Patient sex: M
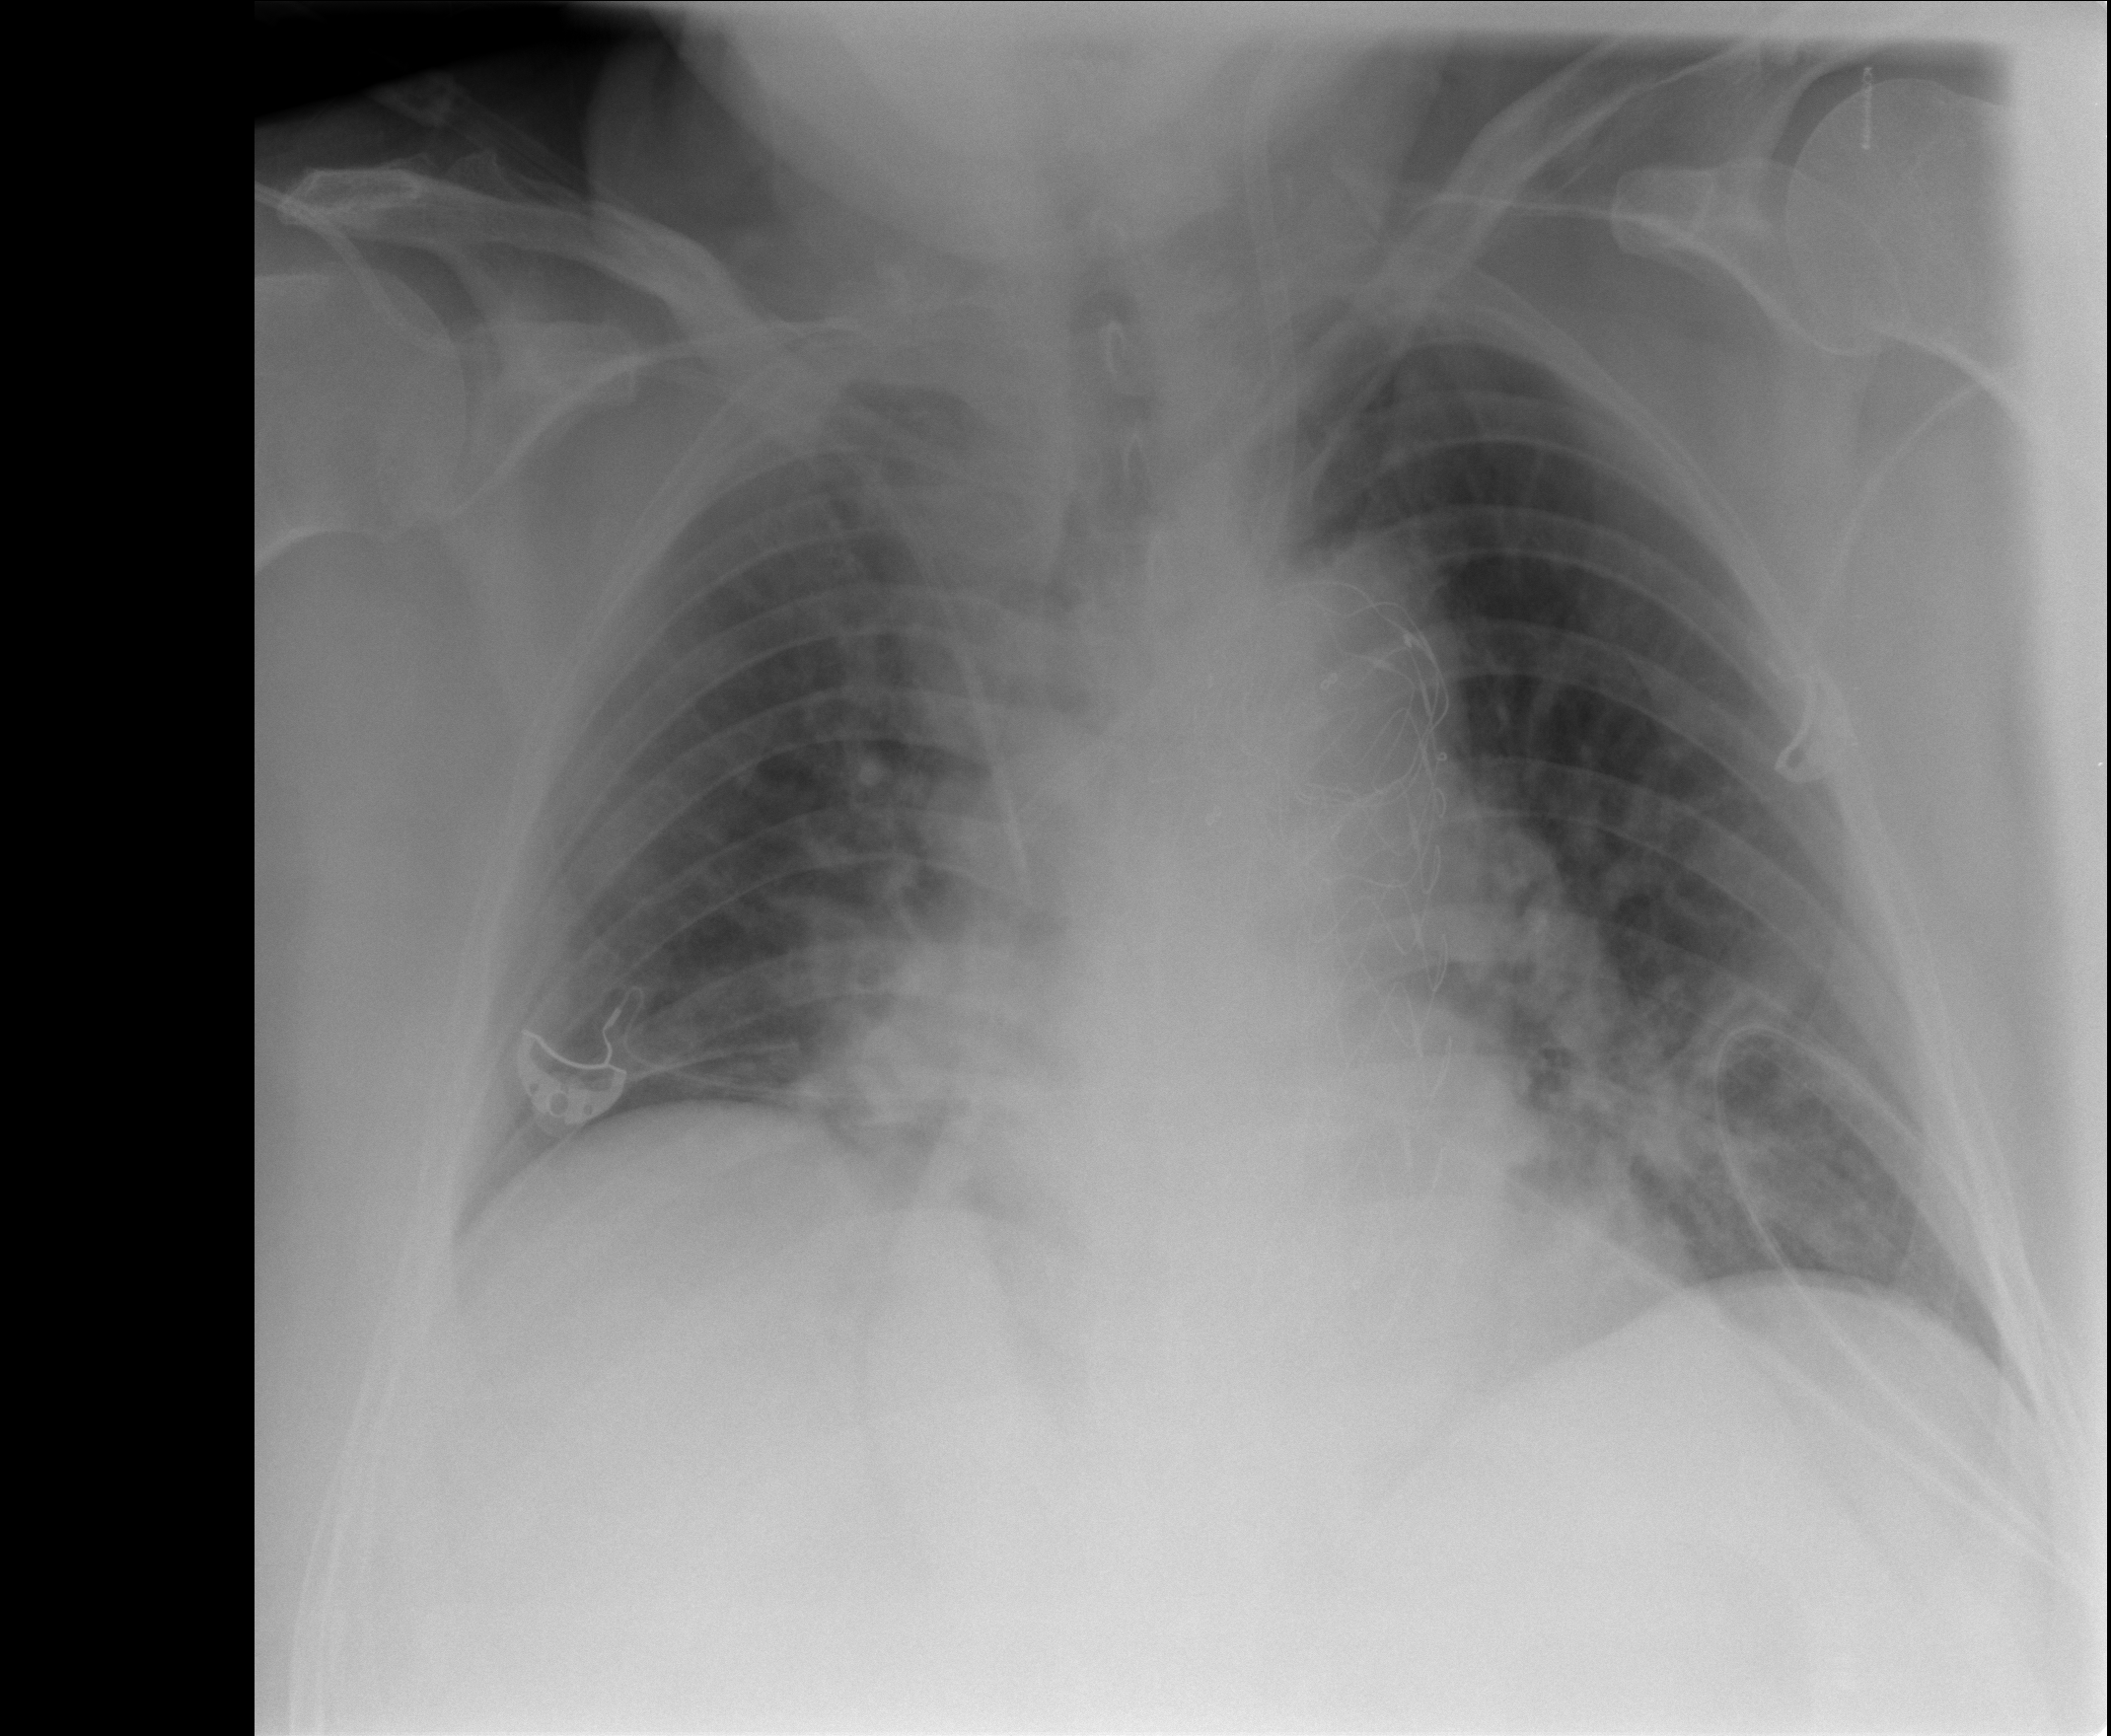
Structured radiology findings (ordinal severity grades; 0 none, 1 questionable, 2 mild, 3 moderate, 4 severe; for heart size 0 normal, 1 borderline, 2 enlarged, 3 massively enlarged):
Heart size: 2
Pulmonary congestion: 2
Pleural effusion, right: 0
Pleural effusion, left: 0
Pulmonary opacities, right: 0
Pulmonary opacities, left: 0
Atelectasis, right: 0
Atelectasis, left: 0